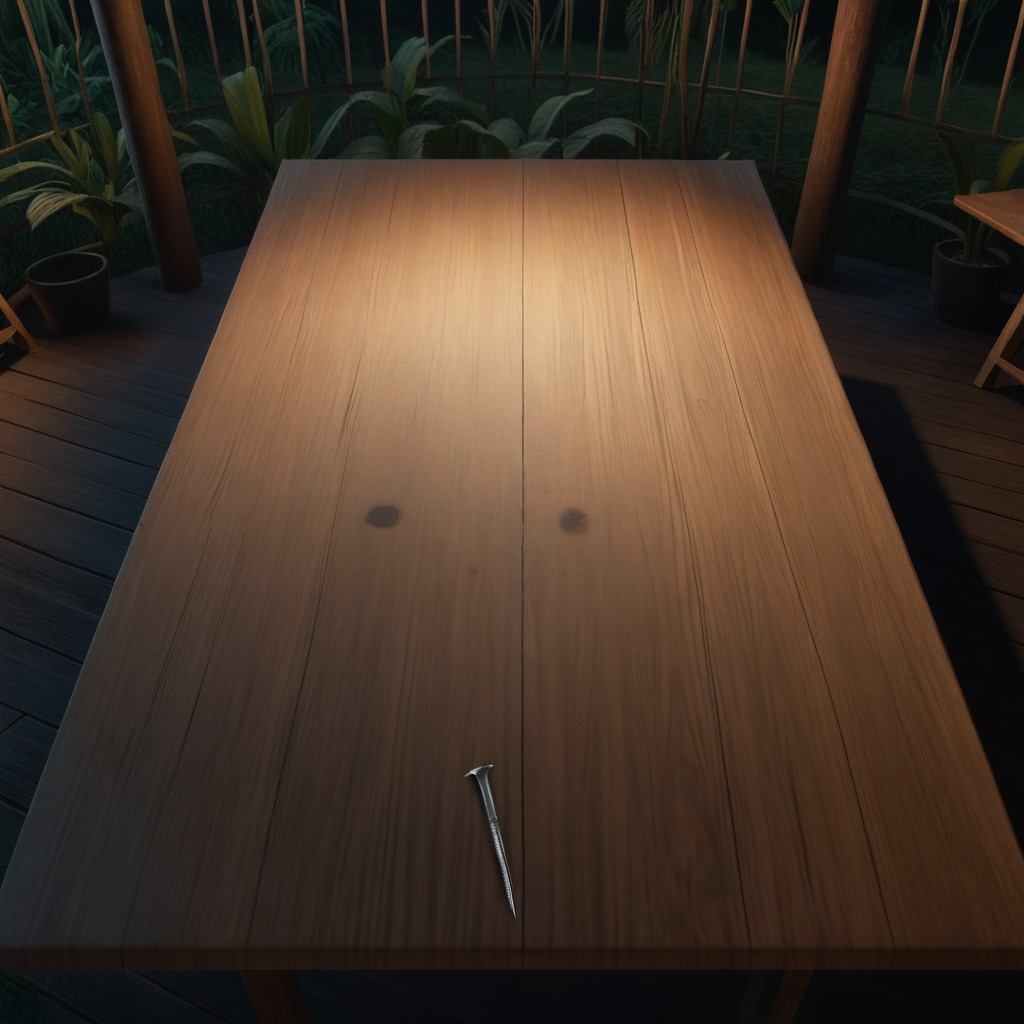
An iron nail is lying on a wooden table inside a jungle field workshop tent at night.